Current action and preconditions to check: trajectory_clear

Your task: For each precondition in the list above, predict whether it will hold at this action.

Consider the current scene as observed from the mobile robot's camera, and analyze the predicted future states of all dynamic agents (e.g., people, animals, vehicles, or any moving entities) within the NEXT SECOND.

IMPORTANT: Only answer "very likely" if you are absolutely certain—based on strong, clear evidence—that a dynamic agent will violate the precondition in the predicted future state. Do NOT answer "very likely" for unlikely, ambiguous, or low-probability risks.

Ask yourself for each precondition: Is there a high probability, with clear and convincing evidence, that the predicted future states of any dynamic agent will interfere with the predicted future state of the currently executing action within the NEXT SECOND, causing that precondition to fail?

Assess the risk level based on these predictions. Use "likely" or "very likely" if motions create a clear risk of interference.

Use "neutral" or "improbable" if agents are nearby but their predicted paths are clearly diverging or non-conflicting.

Failure Risk Categories: "very improbable", "improbable", "neutral", "likely", "very likely"

Answer Format: Output ONLY the probability_of_failure value from these categories: "very improbable", "improbable", "neutral", "likely", "very likely"

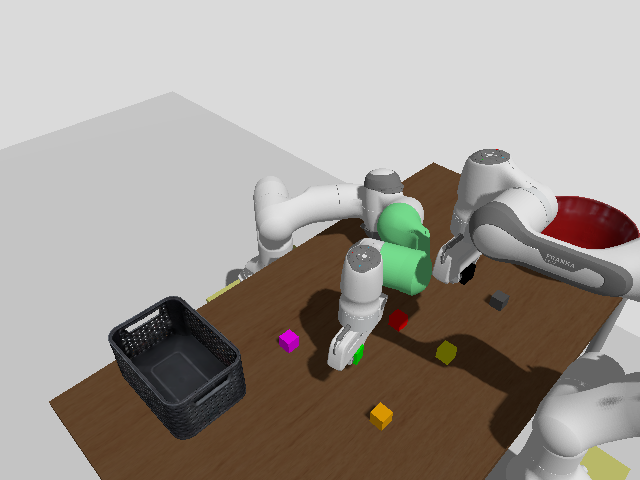

Answer: neutral